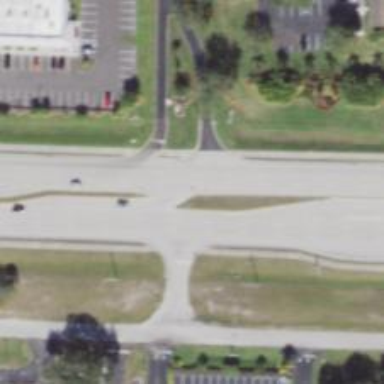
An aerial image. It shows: Footway.